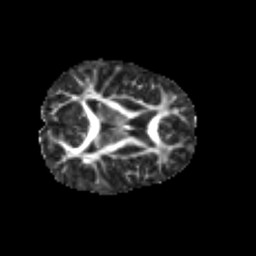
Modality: FA
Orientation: axial
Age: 7
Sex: male
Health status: healthy